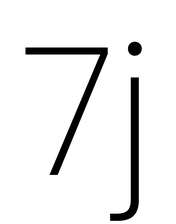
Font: Poppins-ExtraLight